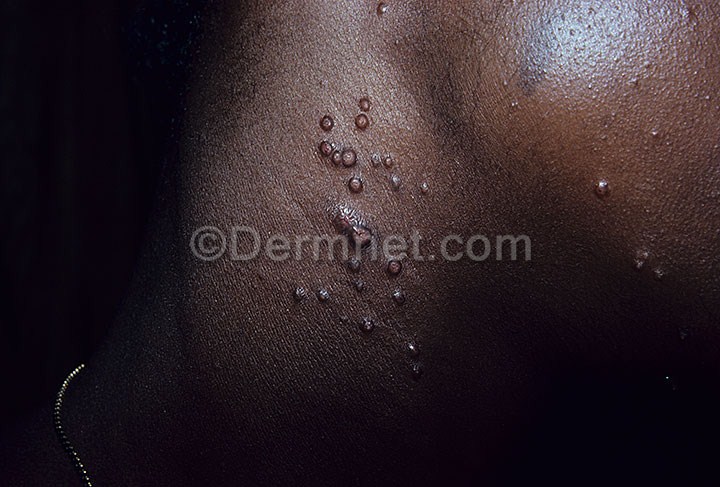
Disease: Warts Molluscum and other Viral Infections